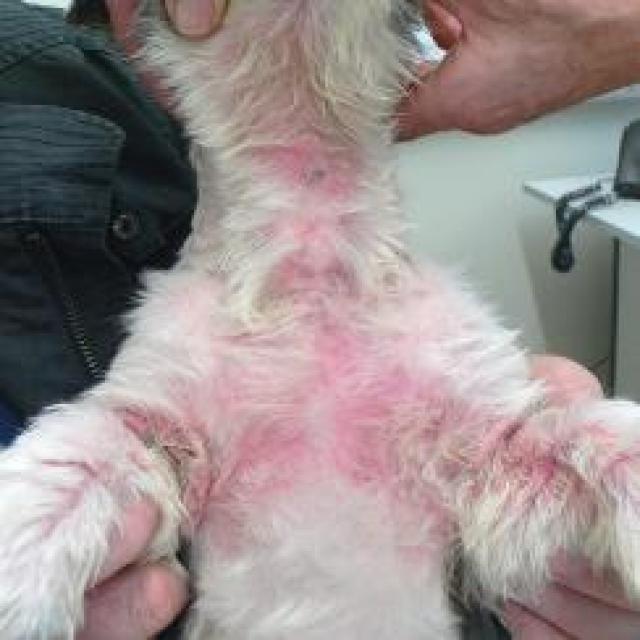
Canine hypersensitivity reaction — allergic skin response with urticaria, erythema, pruritus, and angioedema. May be food, environmental, or flea allergy related.